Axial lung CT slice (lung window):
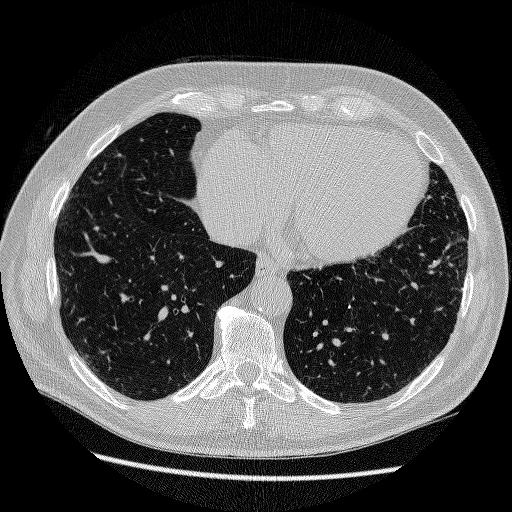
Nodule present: no